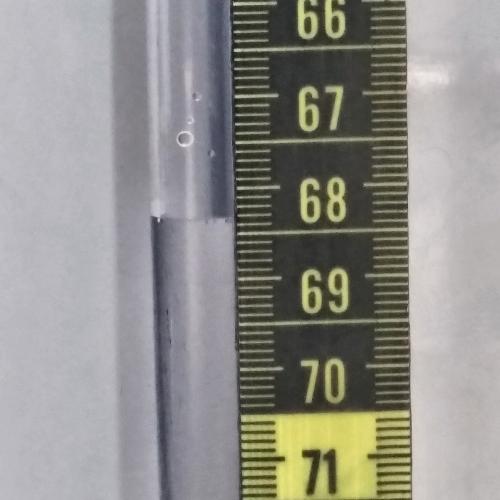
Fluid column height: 68.3 cm